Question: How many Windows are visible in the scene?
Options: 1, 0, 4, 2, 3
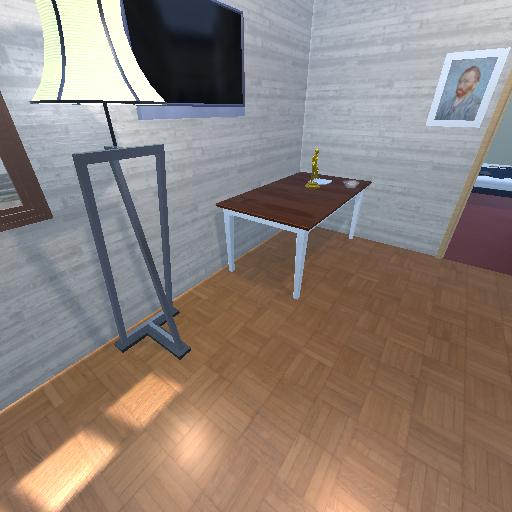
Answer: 1